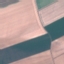
Label: AnnualCrop